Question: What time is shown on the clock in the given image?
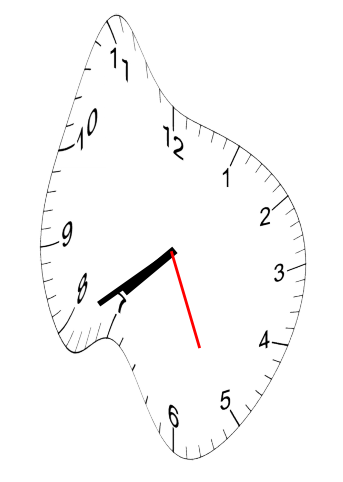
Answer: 07:39:26